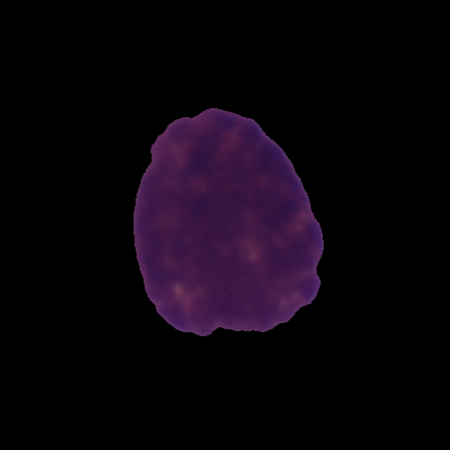
Label: cancer